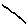
Label: line